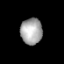
Tissue: prostate
Cell type: Fibroblasts
Senescence score: 0.7708
Nuclear area (px): 550
Mean DAPI intensity: 169.267